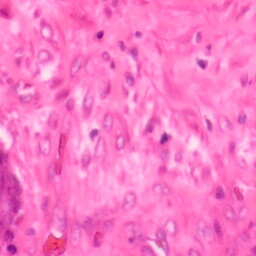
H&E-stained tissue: Colon